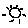
Label: sun